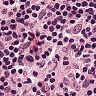
Metastatic tissue present: no